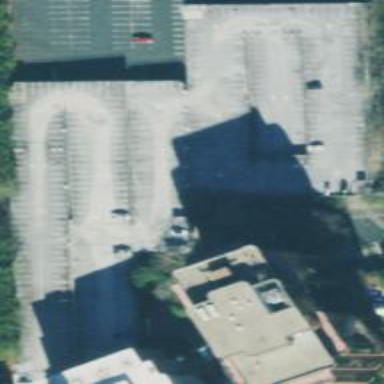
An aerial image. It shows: Multi-storey parking building.